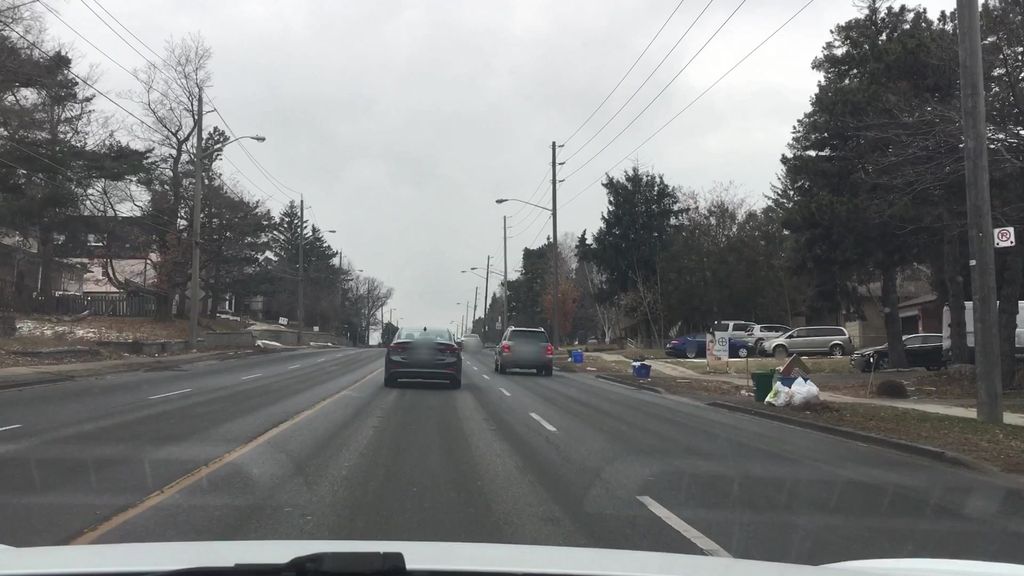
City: toronto